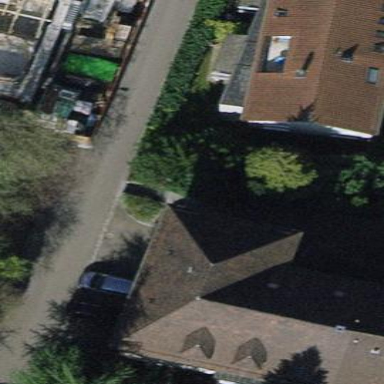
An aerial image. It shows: Hipped-roof building with apartments.